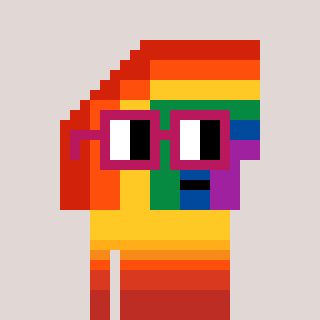
a pixel art character with square dark red glasses, a rainbow-shaped head and a cold-colored body on a warm background